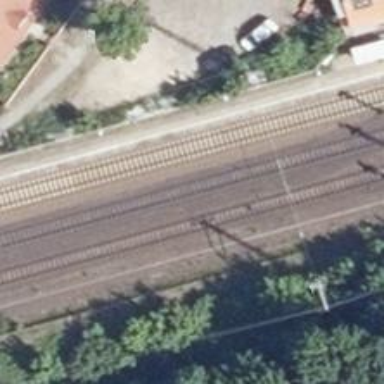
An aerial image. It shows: Railway stop with public transport stop position.